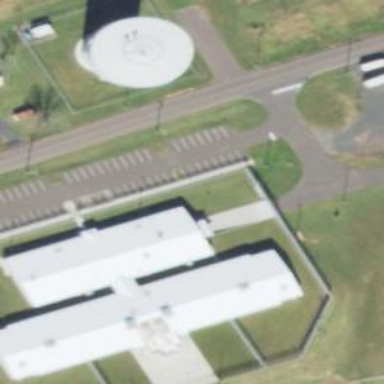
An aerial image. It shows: Prison.